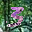
Label: 3